Question: I'm using will_paginate in my rails project and I get this behavior, the current page number, is outside of the numbers. Here is an image.

And here is the html code generated by will_paginate
'''
<div style="text-align:center;">
<div class="pagination">
<a class="previous_page" rel="prev start" href="/offers?page=1">- Previous</a>
<a rel="prev start" href="/offers?page=1">1</a>
<em class="current">2</em>
<span class="next_page disabled">Next -</span>
</div>
</div>
'''
Does anyone can help me with this issues, please???
---
Rails code:
'''
def index
@offers = Offer.paginate(:page => params[:page], :per_page => 7).order('created_at DESC')
end
'''
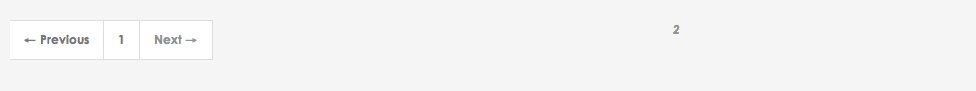
Answer: If you're using bootstrap, check out this gem:
<URL>
The markup from 'will_paginate' is a bit different from the bootstrap one - this gem adjusts it to work with bootstrap.